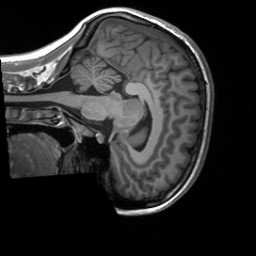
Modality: T1w
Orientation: sagittal
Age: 19
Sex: female
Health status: healthy
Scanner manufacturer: siemens
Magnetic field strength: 3 T
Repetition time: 2 s
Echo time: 0.00232 s